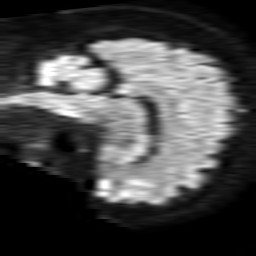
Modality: TRACE
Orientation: sagittal
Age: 46
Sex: male
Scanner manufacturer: philips
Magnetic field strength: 1.5 T
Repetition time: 3.497 s
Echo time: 0.07078 s